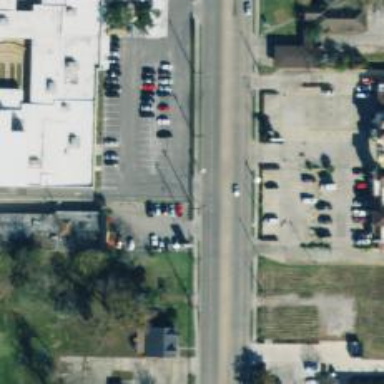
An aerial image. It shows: Parking space.